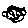
Label: smiley face